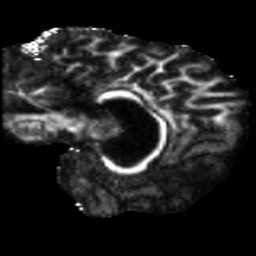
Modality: FA
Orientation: sagittal
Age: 31
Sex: female
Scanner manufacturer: siemens
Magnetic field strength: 3 T
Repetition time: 5.47 s
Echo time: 0.0854 s